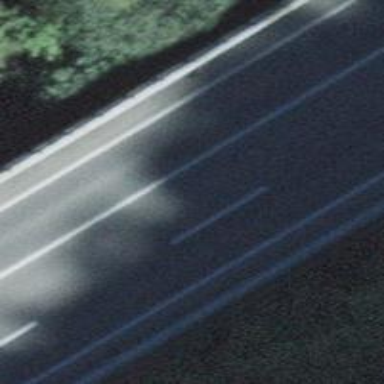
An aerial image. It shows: Trunk highway bridge with asphalt surface.